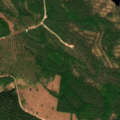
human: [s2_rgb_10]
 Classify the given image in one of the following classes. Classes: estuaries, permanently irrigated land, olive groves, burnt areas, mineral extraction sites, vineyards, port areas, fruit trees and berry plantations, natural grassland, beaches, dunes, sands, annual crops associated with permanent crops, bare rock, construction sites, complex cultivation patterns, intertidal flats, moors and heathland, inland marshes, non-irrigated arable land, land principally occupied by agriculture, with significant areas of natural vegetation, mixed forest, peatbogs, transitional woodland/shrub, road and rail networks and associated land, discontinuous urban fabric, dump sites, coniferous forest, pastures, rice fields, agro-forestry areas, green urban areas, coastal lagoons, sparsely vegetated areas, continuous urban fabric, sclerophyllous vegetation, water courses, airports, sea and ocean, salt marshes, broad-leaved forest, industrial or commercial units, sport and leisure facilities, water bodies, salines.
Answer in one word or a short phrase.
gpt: coniferous forest, mixed forest